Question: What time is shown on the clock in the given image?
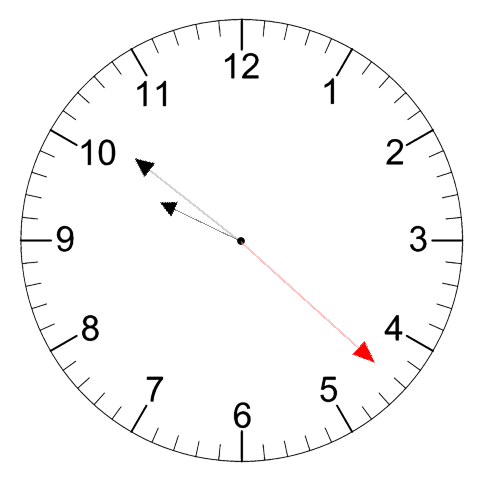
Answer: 09:51:22